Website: apple-inc
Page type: customer-info-address
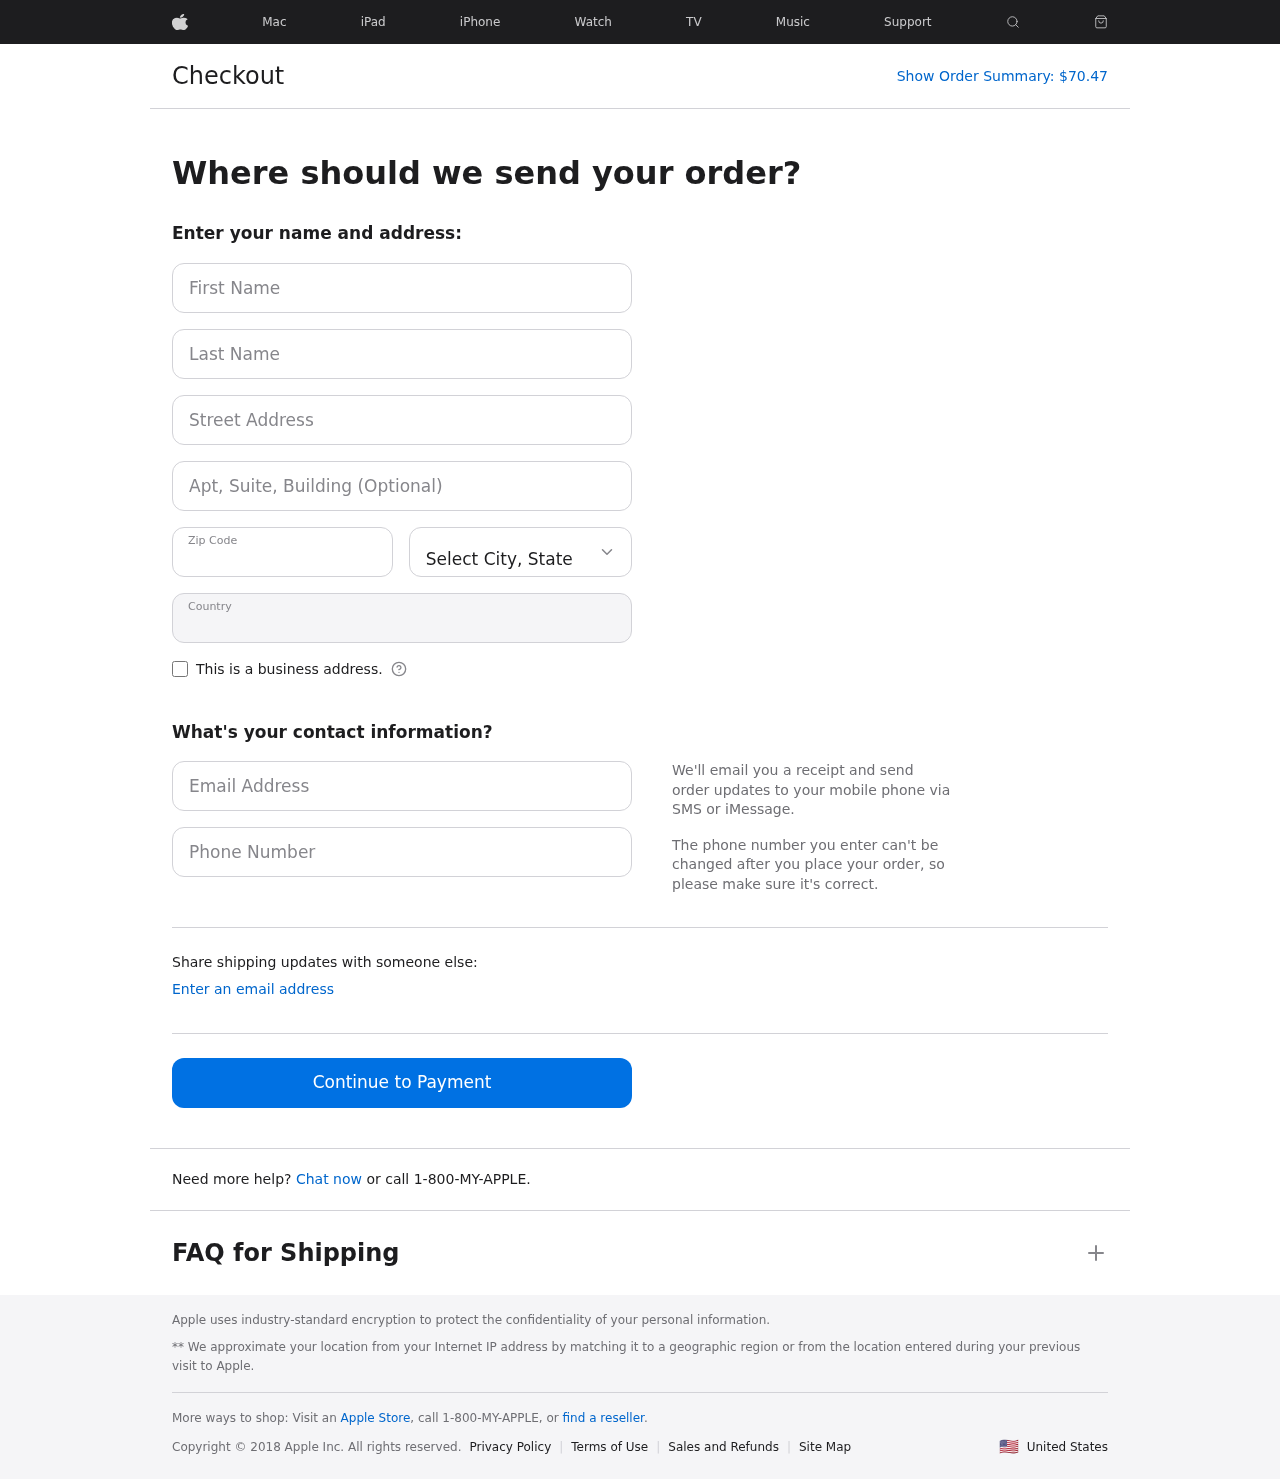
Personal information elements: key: PII_CITY_STATE
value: Mcfarlandland, MN
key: PII_COUNTRY
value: United States
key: PII_EMAIL
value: loribarnes@yahoo.com
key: PII_FIRSTNAME
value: Lori
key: PII_LASTNAME
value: Barnes
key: PII_PHONE
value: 3804600813
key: PII_POSTCODE
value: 34782
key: PII_STREET
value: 55180 Jones Forge Apt. 366
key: PII_STREET2
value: Apt. 834
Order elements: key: ORDER_TOTAL
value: $70.47